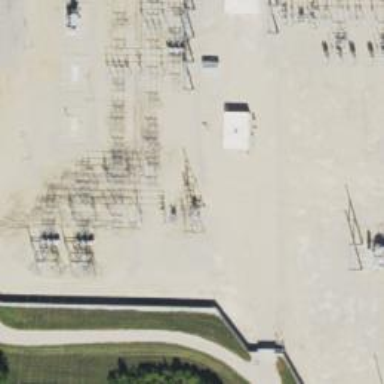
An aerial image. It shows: Switch used for power control.